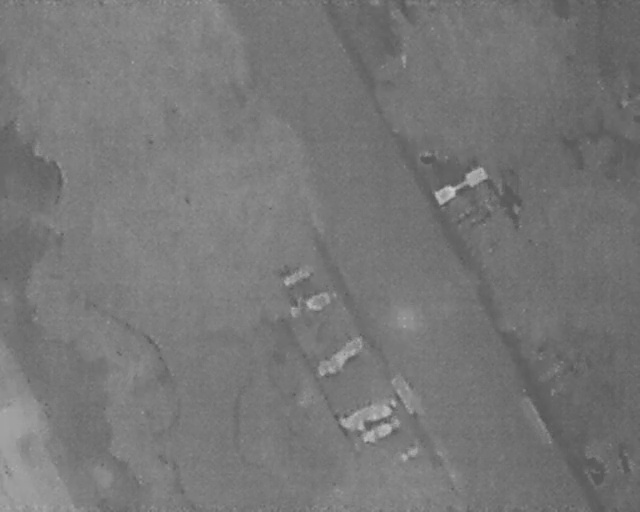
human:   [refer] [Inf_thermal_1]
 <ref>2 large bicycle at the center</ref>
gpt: <box>[[48, 68, 57, 71, 51], [47, 53, 50, 64, 157]]</box>

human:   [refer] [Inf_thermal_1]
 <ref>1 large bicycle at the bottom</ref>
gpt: <box>[[55, 75, 58, 87, 156]]</box>